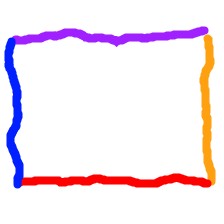
Shape: rectangle